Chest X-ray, PA view. Patient: 42 years old, sex M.
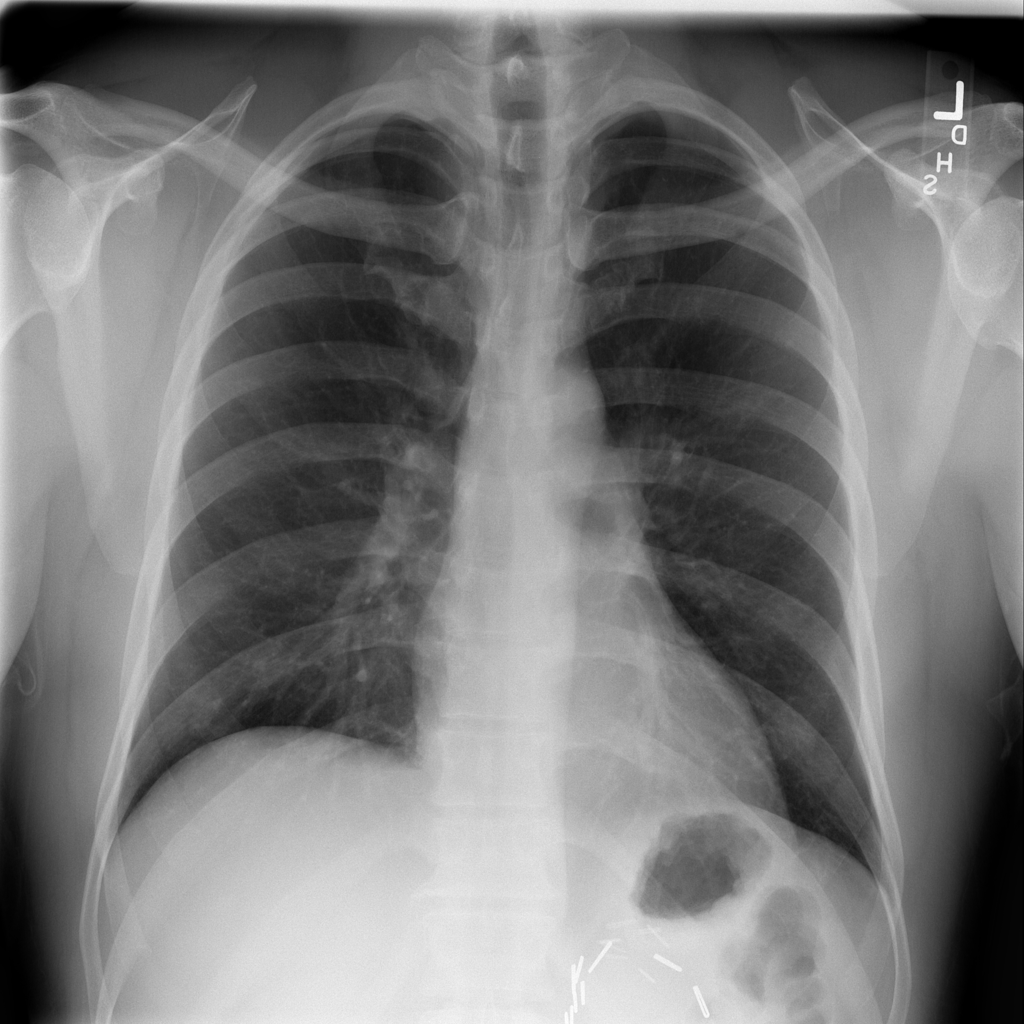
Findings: No Finding